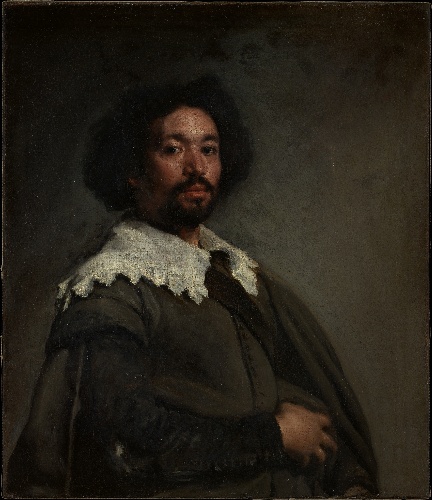
Title: Juan de Pareja (ca. 1608–1670)
Artist: Velázquez (Diego Rodríguez de Silva y Velázquez)
Artist bio: Spanish, Seville 1599–1660 Madrid
Date: 1650
Object type: Painting
Classification: Paintings
Medium: Oil on canvas
Dimensions: 32 x 27 1/2 in. (81.3 x 69.9 cm)
Department: European Paintings
Credit line: Purchase, Fletcher and Rogers Funds, and Bequest of Miss Adelaide Milton de Groot (1876-1967), by exchange, supplemented by gifts from friends of the Museum, 1971
Accession year: 1971
Repository: Metropolitan Museum of Art, New York, NY
Tags: Men|Portraits